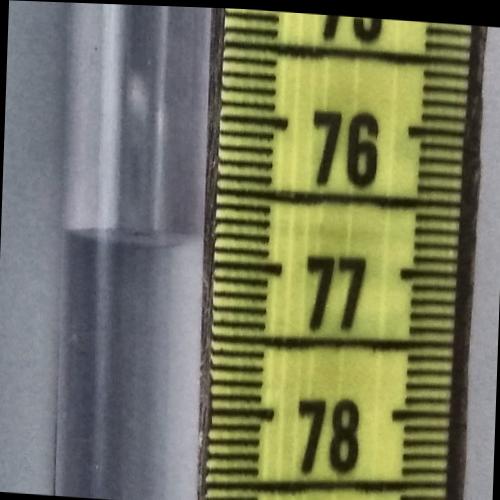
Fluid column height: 76.9 cm